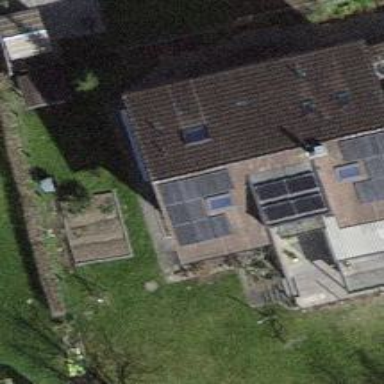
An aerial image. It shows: Solar power generator with photovoltaic panels.